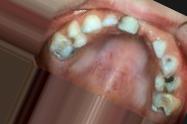
Condition: Caries